Interaction volume radius: 5 \u00c5
Interaction volume height: 10 \u00c5
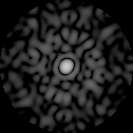
Disorder parameter: 0.8247